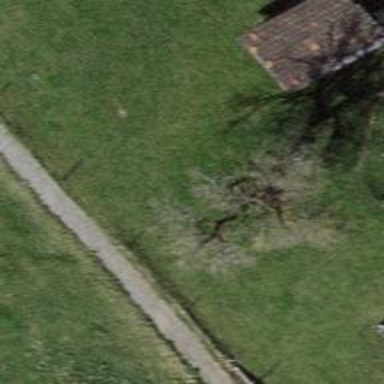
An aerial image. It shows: Single tag "natural: tree."